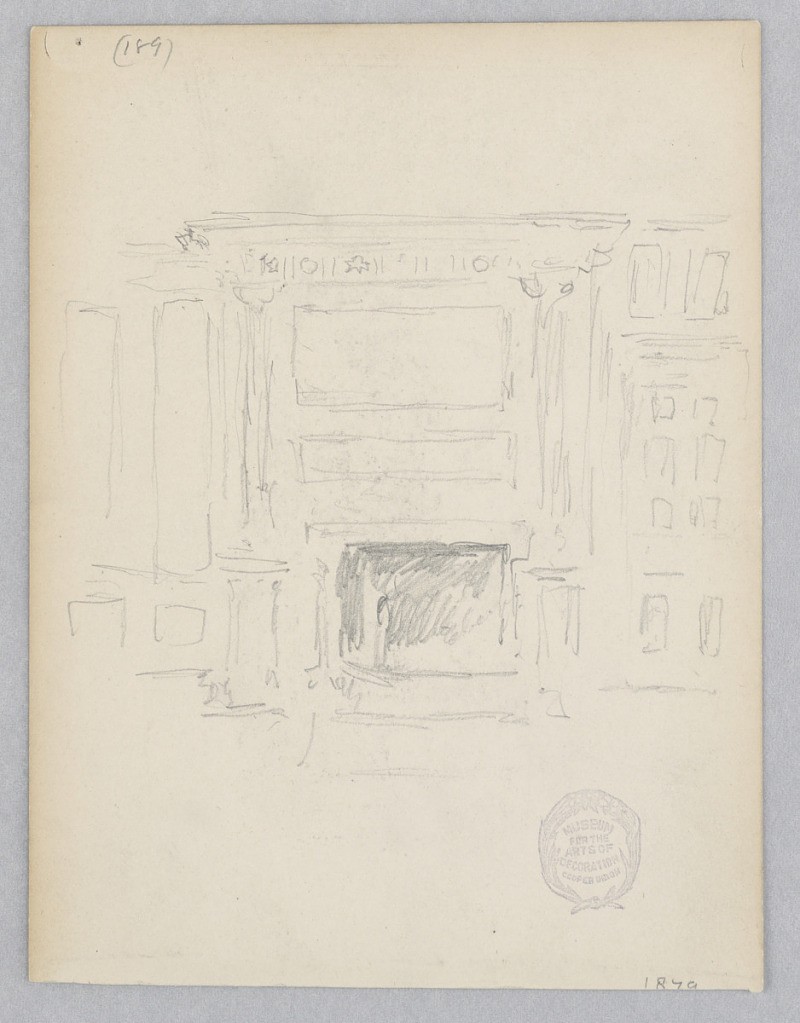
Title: Fireplace
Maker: Robert Frederick Blum, American, 1857–1903
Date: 1879
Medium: Graphite on wove paper
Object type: Drawing
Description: Sketch of a paneled fireplace.